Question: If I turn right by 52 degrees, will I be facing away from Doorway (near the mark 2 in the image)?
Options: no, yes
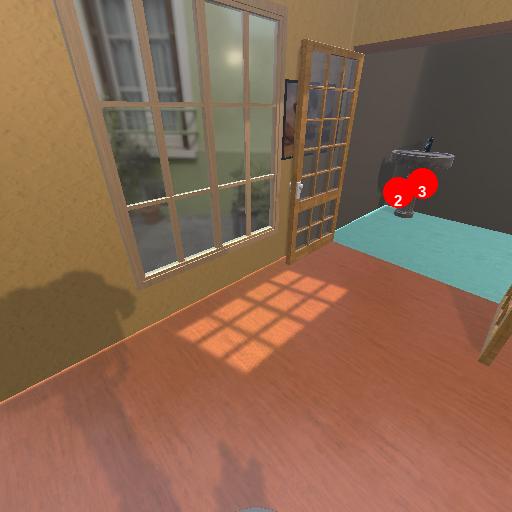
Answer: no